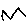
Label: zigzag